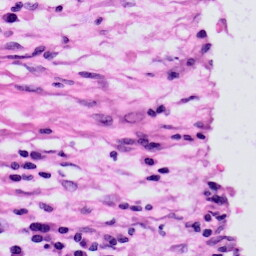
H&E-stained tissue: Skin